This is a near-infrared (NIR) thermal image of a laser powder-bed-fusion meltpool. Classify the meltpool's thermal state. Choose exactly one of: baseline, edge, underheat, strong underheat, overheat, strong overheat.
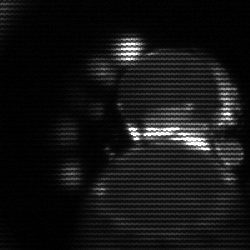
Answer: edge